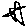
Label: star